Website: macys
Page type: delivery-shipping
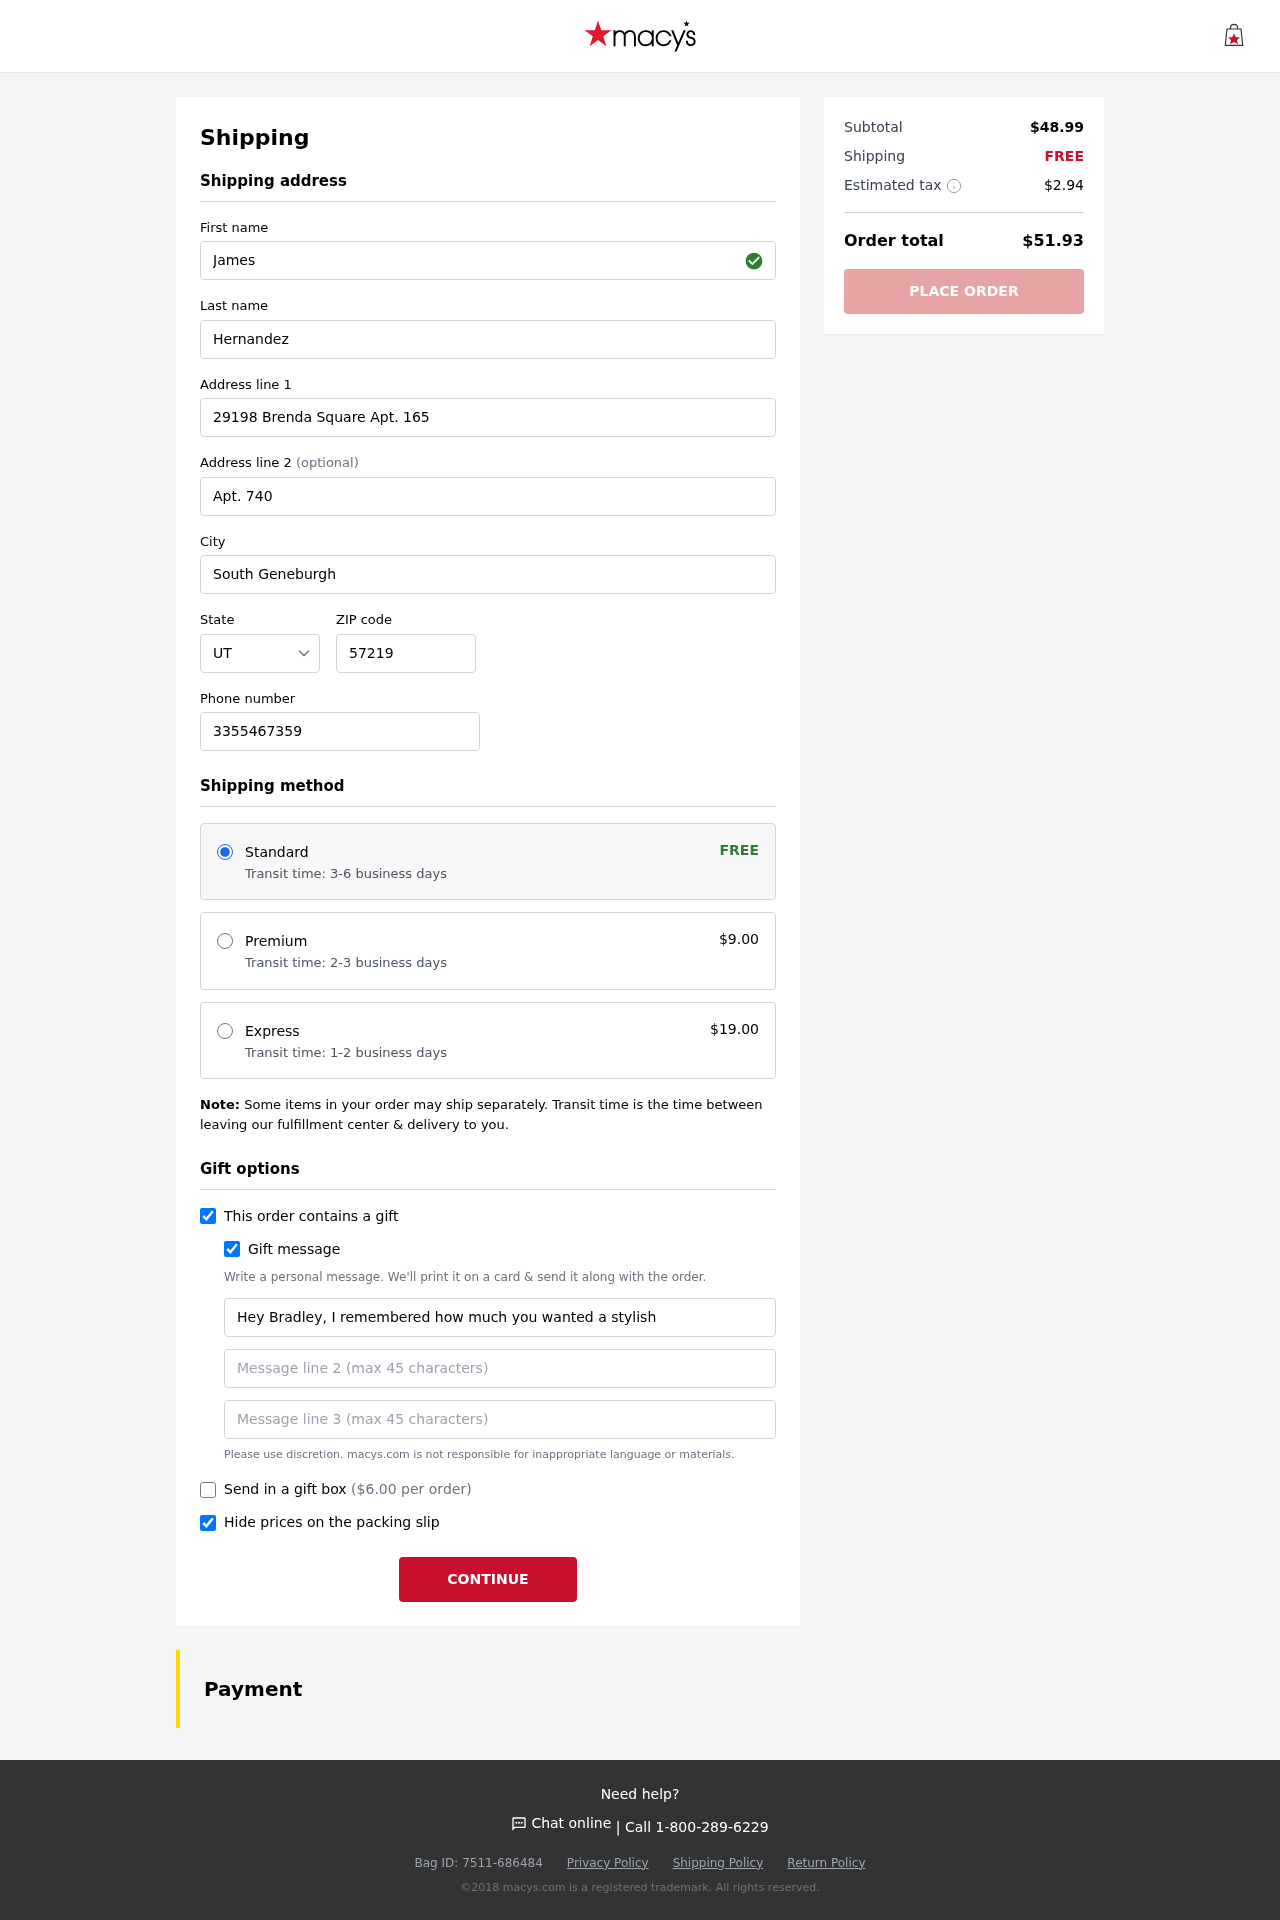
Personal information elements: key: PII_STATE_ABBR
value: UT
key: PII_FIRSTNAME
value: James
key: PII_LASTNAME
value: Hernandez
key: PII_STREET
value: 29198 Brenda Square Apt. 165
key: PII_STREET2
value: Apt. 740
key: PII_CITY
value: South Geneburgh
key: PII_POSTCODE
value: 57219
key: PII_PHONE
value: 3355467359
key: PII_GIFT_MESSAGE
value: Hey Bradley, I remembered how much you wanted a stylish pair of heels for those upcoming events, so I couldn't resist grabbing these for you! Can't wait to see you rock them. Enjoy!  James
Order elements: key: ORDER_SHIPPING_STANDARD
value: Transit time: 3-6 business days
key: ORDER_SHIPPING_COST
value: FREE
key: ORDER_SHIPPING_PREMIUM
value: Transit time: 2-3 business days
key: ORDER_SHIPPING_PREMIUM_PRICE
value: $9.00
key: ORDER_SHIPPING_EXPRESS
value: Transit time: 1-2 business days
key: ORDER_SHIPPING_EXPRESS_PRICE
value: $19.00
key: ORDER_GIFT_BOX_PRICE
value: ($6.00 per order)
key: ORDER_SUBTOTAL
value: $48.99
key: ORDER_SHIPPING_COST2
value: FREE
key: ORDER_TAX
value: $2.94
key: ORDER_TOTAL
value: $51.93